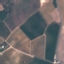
Land use / land cover class: PermanentCrop